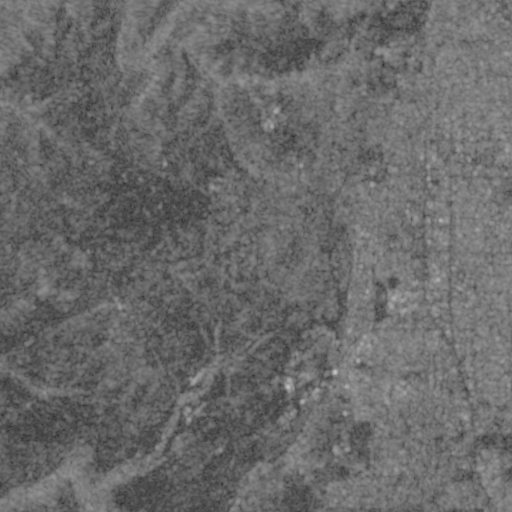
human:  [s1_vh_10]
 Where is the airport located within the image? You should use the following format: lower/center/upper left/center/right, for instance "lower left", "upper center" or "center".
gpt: The airport is located in the lower right of the image.
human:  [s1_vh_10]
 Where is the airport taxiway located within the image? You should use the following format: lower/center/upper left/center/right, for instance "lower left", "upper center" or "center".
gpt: The airport taxiway is located in the lower right of the image.
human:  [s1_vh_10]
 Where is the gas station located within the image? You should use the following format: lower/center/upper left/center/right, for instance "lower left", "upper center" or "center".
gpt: The gas station is located in the center right of the image.
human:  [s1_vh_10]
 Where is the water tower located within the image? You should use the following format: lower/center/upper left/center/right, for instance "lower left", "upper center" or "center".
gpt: The water tower is located in the center of the image.
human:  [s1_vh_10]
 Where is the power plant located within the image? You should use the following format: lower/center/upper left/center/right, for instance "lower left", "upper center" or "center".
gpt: There is no power plant in the image.

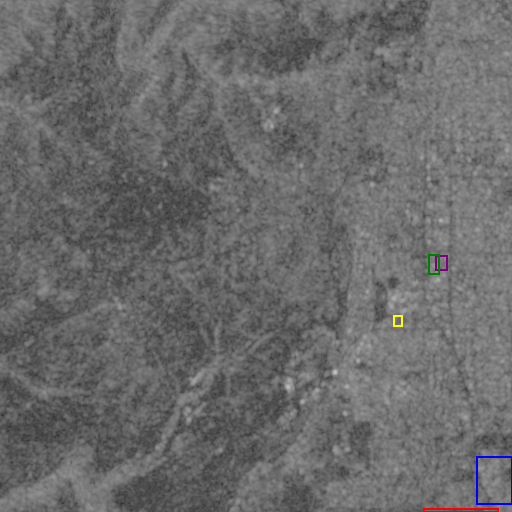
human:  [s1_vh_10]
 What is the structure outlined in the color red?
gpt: The structure outlined in red is an airport.
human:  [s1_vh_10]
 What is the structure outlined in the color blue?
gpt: The structure outlined in blue is a park.
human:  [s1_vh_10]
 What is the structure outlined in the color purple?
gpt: The structure outlined in purple is a parking lot.
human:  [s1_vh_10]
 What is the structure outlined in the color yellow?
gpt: The structure outlined in yellow is a building.
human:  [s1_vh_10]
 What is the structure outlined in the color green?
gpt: The structure outlined in green is a building.
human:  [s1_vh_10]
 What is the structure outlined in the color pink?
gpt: There is no pink outline.